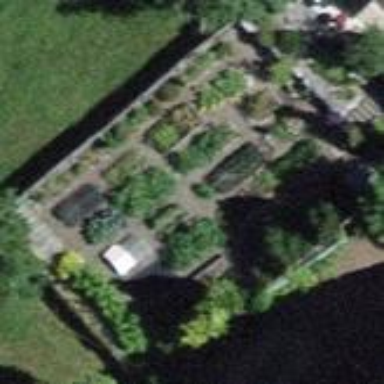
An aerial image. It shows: Garden area designated for leisure land.